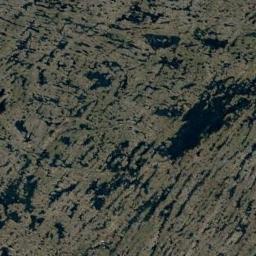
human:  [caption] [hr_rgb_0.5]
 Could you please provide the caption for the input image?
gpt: About ten percent of this wetland is water .

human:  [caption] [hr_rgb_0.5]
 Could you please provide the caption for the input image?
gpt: There are many different areas of water surrounded by wetlands .

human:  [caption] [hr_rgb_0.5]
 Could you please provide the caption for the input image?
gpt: The blue lake in a wetland is covered by large swaths of dense vegetation .

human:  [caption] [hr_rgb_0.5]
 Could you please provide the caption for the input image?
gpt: The wetland consists of dry and green plants and water .

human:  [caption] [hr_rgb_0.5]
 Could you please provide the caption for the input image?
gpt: There are many water areas of different sizes on the wetland .